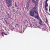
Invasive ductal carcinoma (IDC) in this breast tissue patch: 0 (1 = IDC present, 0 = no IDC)